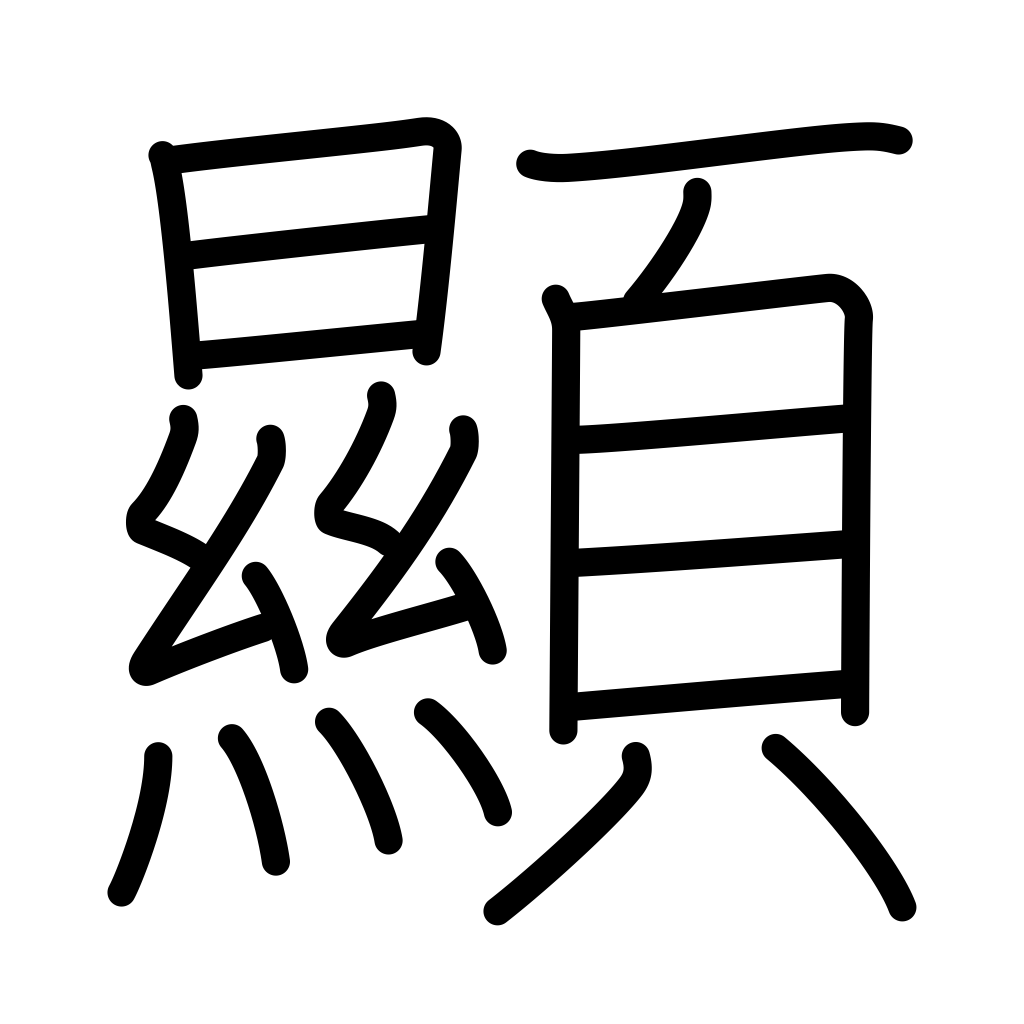
Meaning: manifest, display, evident, clear